Question: In w2ui I can map a json to a sidebar <URL>
Can I do it in openui5?
I want the same result.
Obviously I do not want a tree but a list of items that swipe right if I tap on an item (and visualize a sub-menu list) and slide left if I press back button (and visualize the menu at upper level).

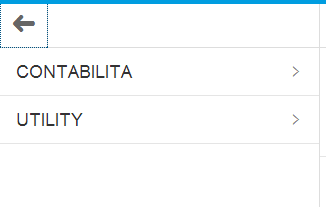
Answer: I solved my problem:
Every time that i click on a menu item i call this function into view controller:
'''
//when click on item
onPressMenuItem: function(evt) {
var selectedItem=evt.getSource().getBindingContext().getObject();
var objAction=getActionWhenPressMenuItem(selectedItem, this.getView().getModel());
console.log(objAction);
if(objAction.hasNextSidebar==true){ // sub menu
var model = new sap.ui.model.json.JSONModel();
model.setData(objAction.nextSidebar);
var oSplitApp=sap.ui.core.Core().byId("splitApp");
var nextView = sap.ui.xmlview("general.master.menuMaster");
nextView.setModel(model);
nextView.byId("idPageSidebar").setTitle(selectedItem.text);
oSplitApp.addMasterPage(nextView);
oSplitApp.toMaster(nextView);
}else{ // open operation detail
var idDetail =objAction.opDetail;
var targetApp = getAppBySelectionId(idDetail);
if(targetApp.masterView!=null){//if app has own master
sap.ui.getCore().getEventBus().publish("navMaster", "to", {
idView: targetApp.masterView
});
}
if(targetApp.detailView!=null){//if app has own detail
sap.ui.getCore().getEventBus().publish("navDetail", "to", {
//titleOfDetailPage: selectedItem.text,
idView: targetApp.detailView,
//idCall: selectedItem
});
}
}
},
'''
I create every time a new istance of the menu on a new page.